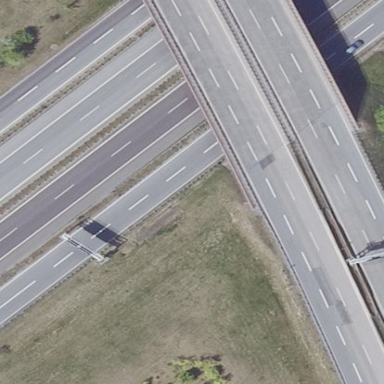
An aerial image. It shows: Asphalt road leading to Y junction. It is part of motorway link.